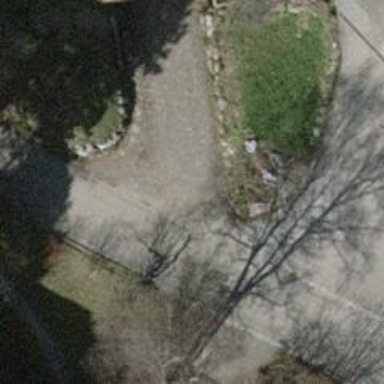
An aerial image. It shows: Driveway made of paving stones.